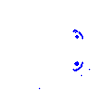
Particle: electron